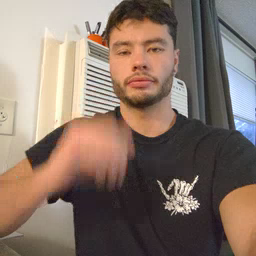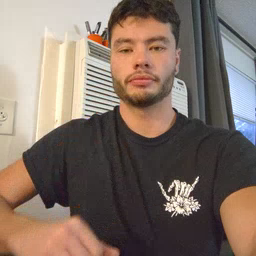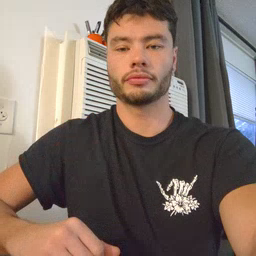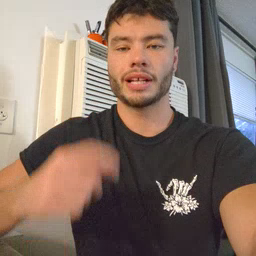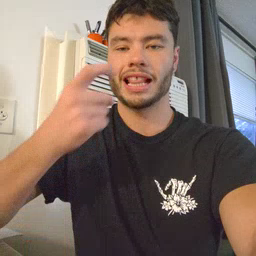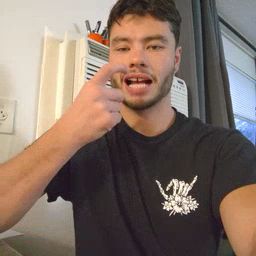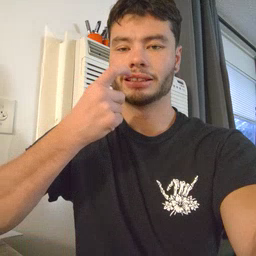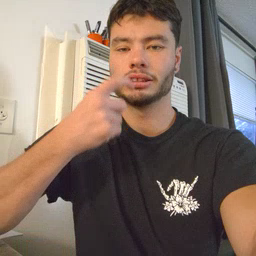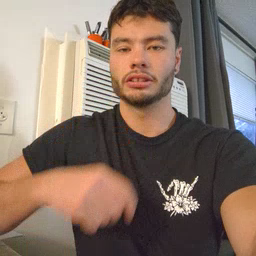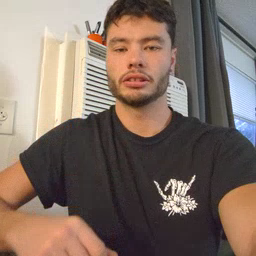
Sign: glasswindow